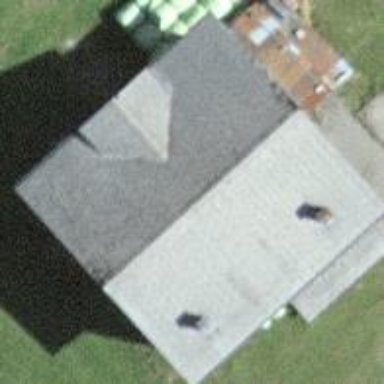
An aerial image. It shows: Rural barn.